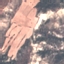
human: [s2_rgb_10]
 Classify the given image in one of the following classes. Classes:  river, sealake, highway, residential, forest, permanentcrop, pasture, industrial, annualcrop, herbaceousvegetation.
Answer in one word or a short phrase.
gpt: HerbaceousVegetation